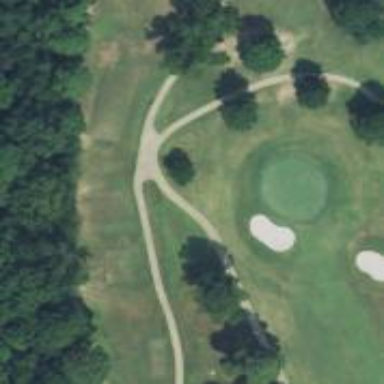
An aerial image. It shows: Path for golf carts.